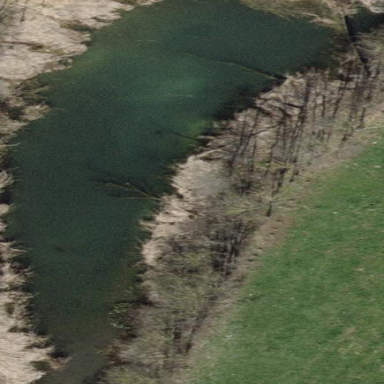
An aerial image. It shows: Serene pond surrounded by nature.